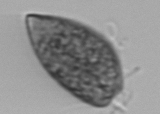
Label: Prorocentrum_micans